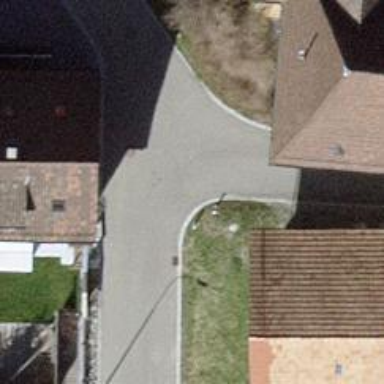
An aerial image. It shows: Asphalt road in residential area.